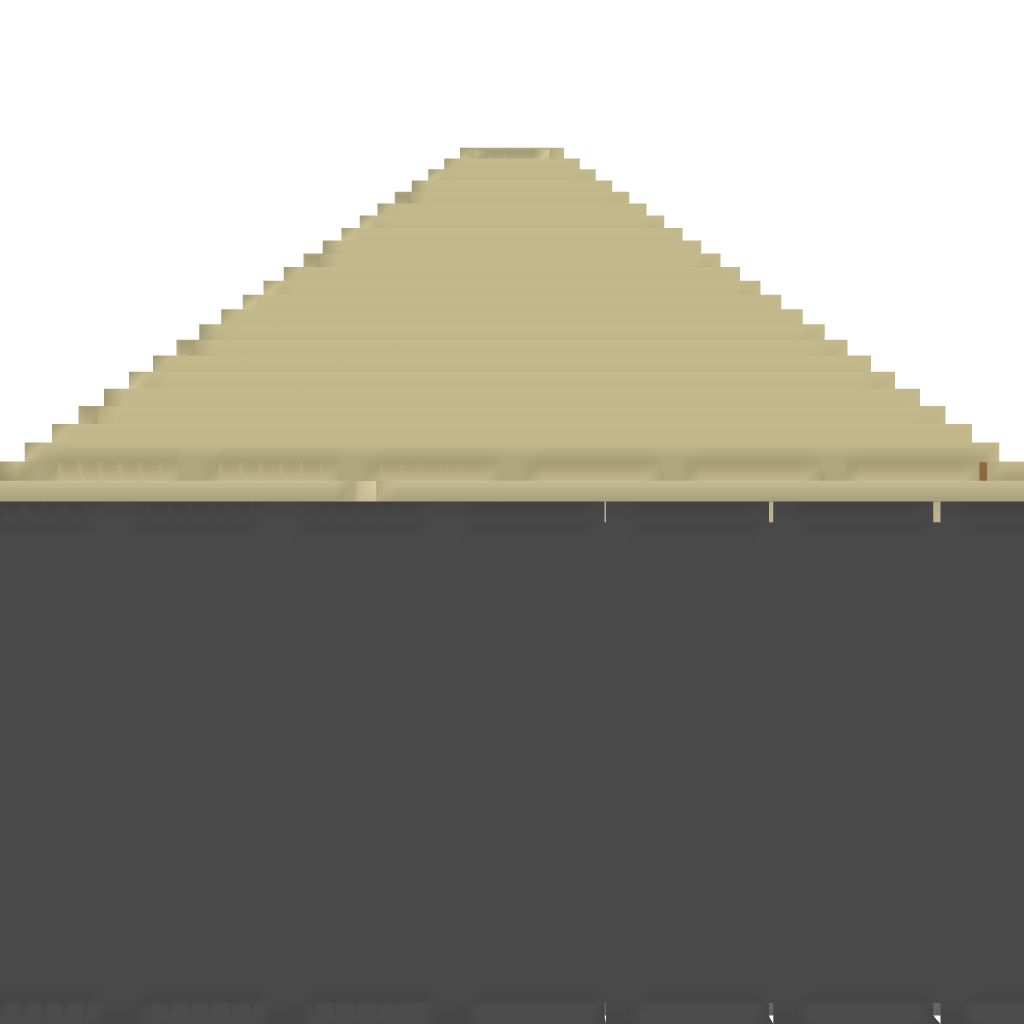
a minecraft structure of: Pyramid Adventure